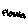
Label: flower